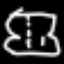
Label: hourglass